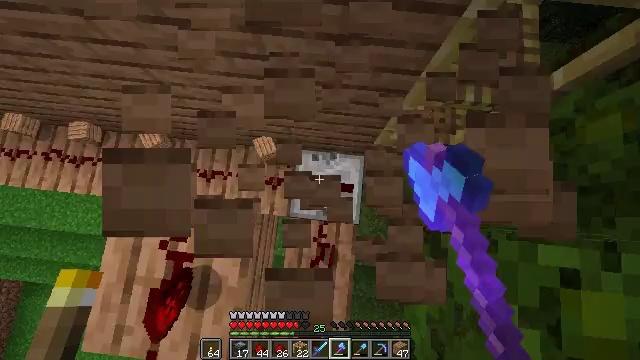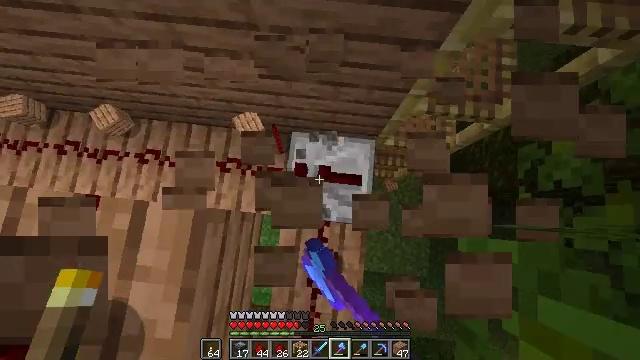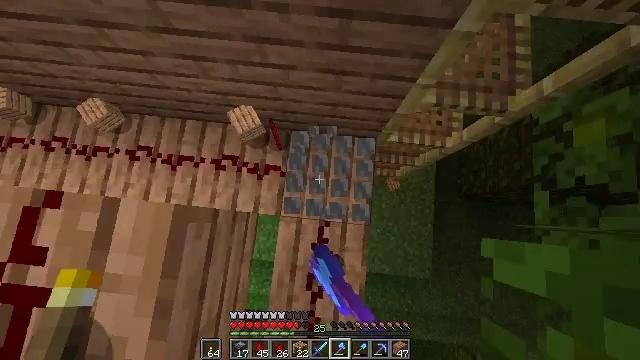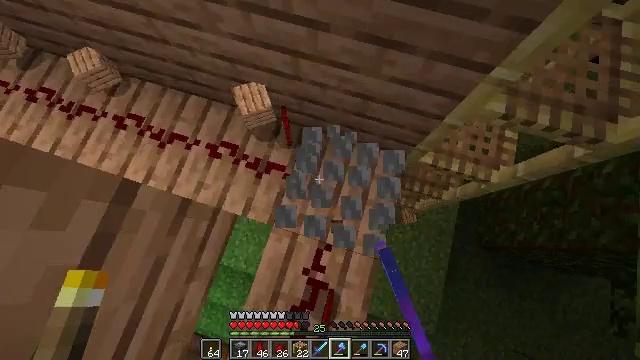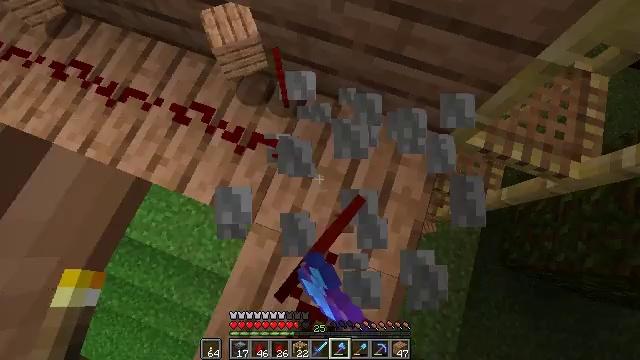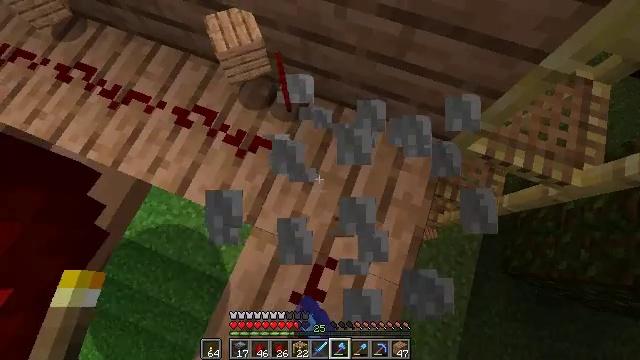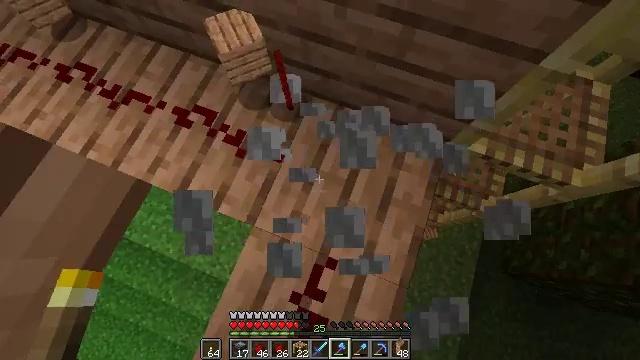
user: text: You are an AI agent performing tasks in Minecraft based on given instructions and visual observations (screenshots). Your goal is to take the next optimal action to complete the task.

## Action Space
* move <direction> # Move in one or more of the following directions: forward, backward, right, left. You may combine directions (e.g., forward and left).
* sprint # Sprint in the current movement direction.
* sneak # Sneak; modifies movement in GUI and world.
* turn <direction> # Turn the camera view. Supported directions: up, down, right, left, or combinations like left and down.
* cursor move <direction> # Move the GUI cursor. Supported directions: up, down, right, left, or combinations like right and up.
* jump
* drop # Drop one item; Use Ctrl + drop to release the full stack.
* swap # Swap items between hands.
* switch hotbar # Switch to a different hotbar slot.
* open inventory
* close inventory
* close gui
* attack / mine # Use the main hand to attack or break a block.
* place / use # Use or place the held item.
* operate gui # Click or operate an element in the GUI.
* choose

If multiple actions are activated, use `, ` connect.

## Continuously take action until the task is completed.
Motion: motion action
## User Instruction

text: Collect the repeater into your inventory.
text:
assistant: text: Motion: attack / mine
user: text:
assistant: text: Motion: attack / mine
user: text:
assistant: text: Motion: turn left and up, attack / mine
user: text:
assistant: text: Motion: turn left and up
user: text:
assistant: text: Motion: turn up
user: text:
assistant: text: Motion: no_op
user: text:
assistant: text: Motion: no_op